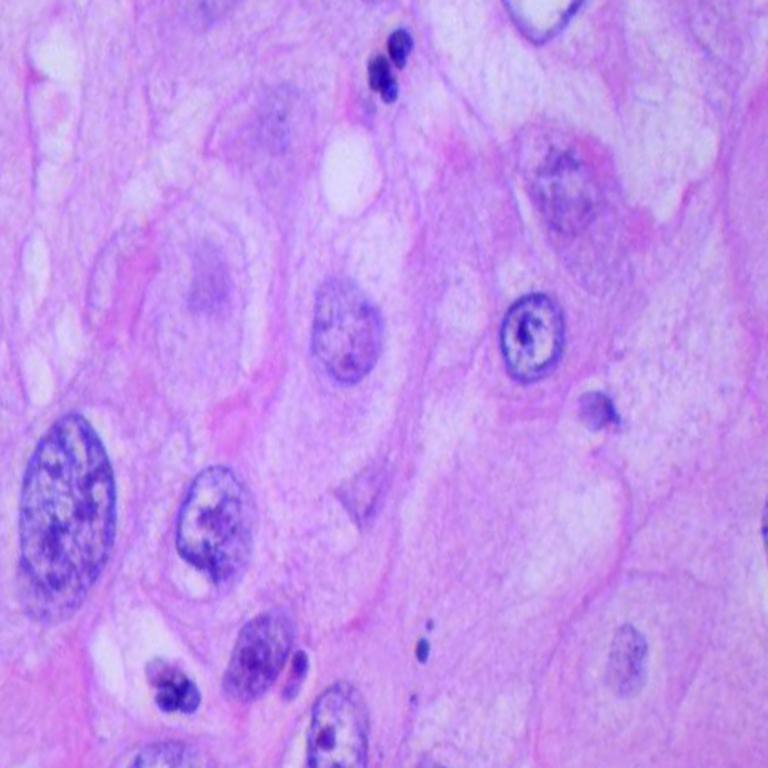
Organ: lung
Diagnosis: squamous carcinomas